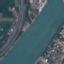
Label: River